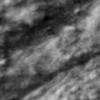
Label: no_change